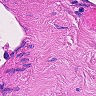
Metastatic tissue present: no